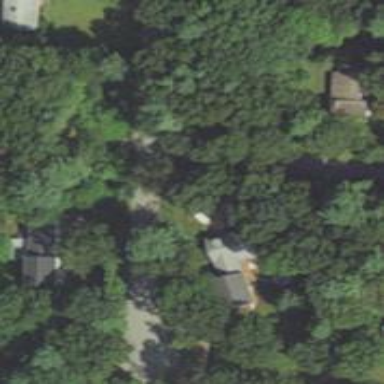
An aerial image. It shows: Residential road.